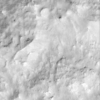
Label: not_dusty